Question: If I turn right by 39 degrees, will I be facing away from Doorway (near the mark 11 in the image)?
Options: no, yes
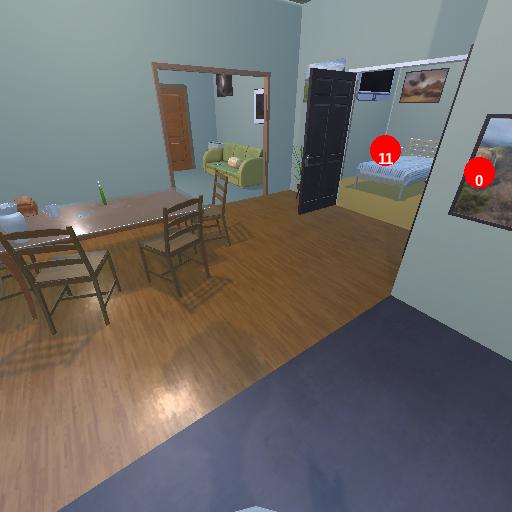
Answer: no